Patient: sex F, age 70
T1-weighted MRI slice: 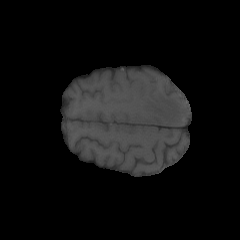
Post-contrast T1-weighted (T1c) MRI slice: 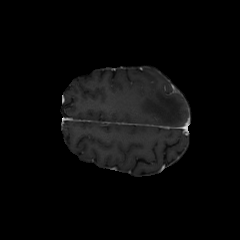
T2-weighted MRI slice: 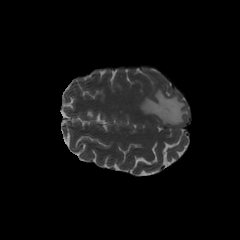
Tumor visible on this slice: yes
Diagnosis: Glioblastoma, IDH-wildtype
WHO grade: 4